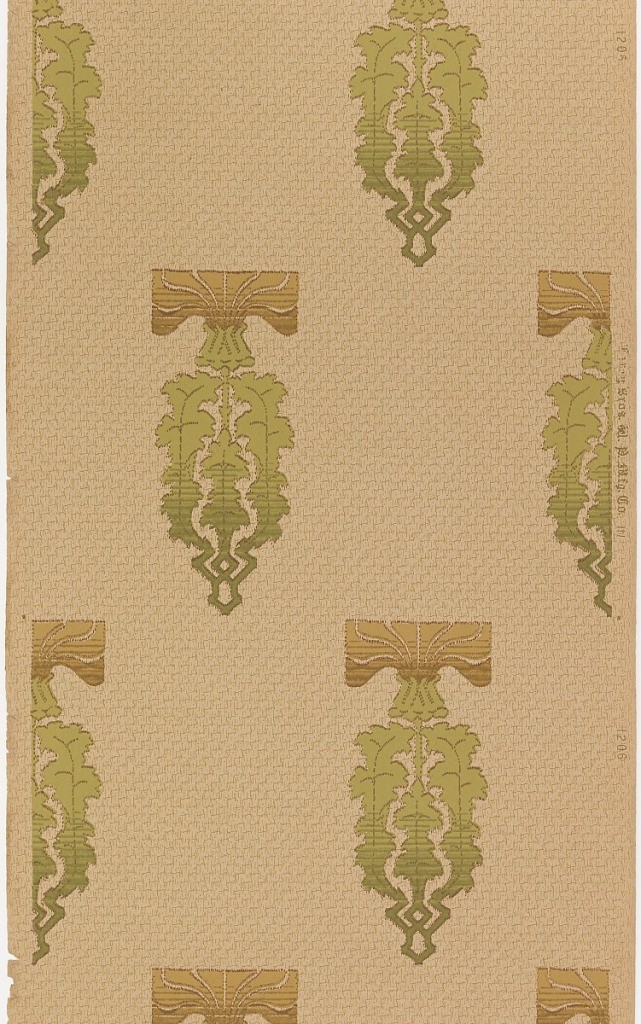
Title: Sidewall
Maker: Carey Bros. W.P. Mfg. Co., Philadelphia, Pennsylvania, founded 1882
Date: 1905–1915
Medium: Machine-printed paper
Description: Repeating motif of a very stylized flower. The flower has the appearance of a thistle, in a very rectangular format. Printed in green and tan on a tan ground.